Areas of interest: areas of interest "Driving School"
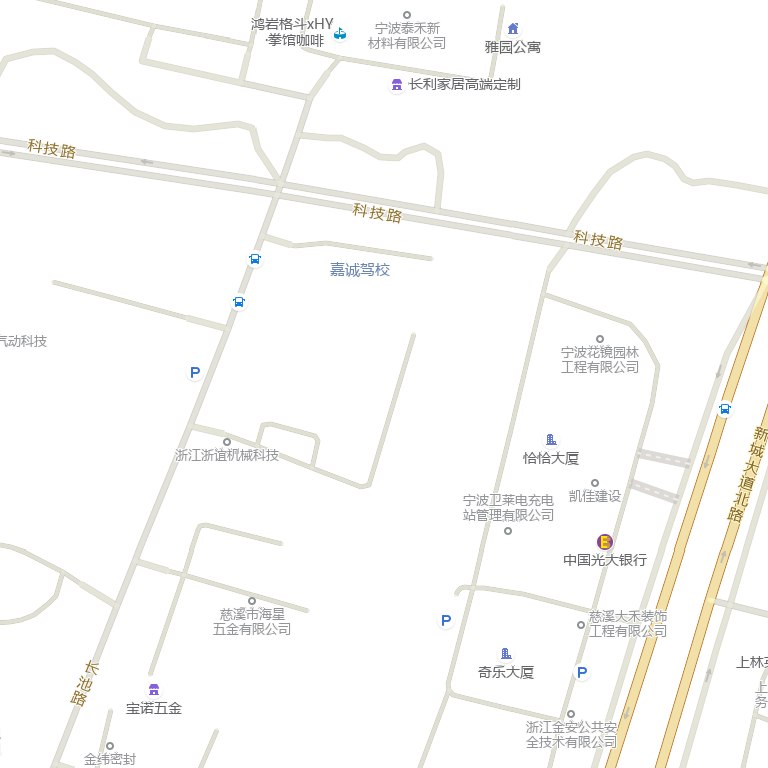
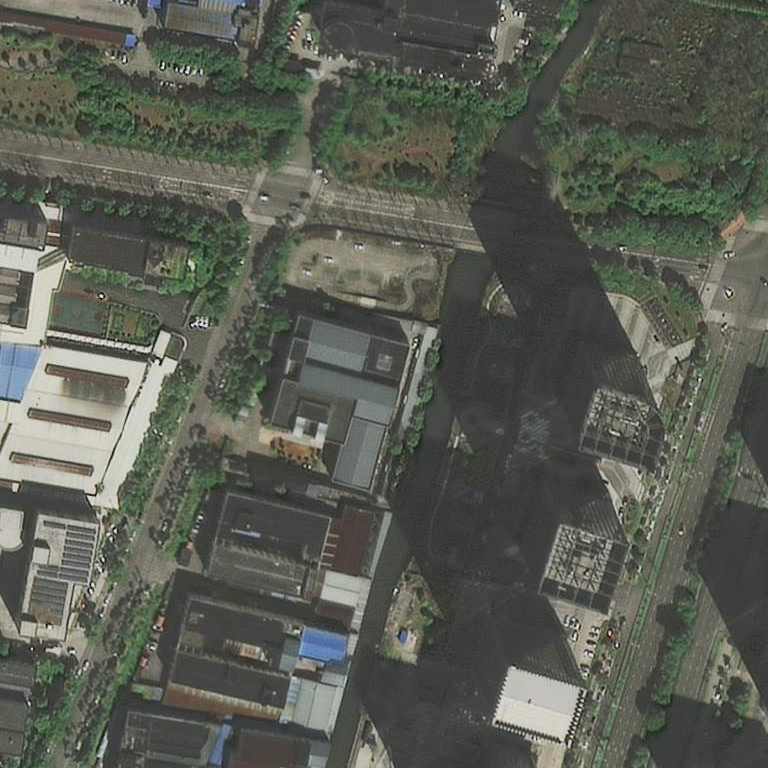